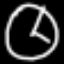
Label: clock